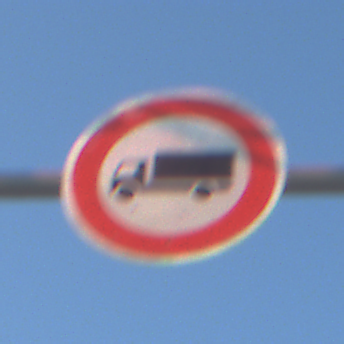
Verkehrszeichen: VerbotFuerKraftfahrzeugeUeberDreiKommaFuenfTonnen
Umgebung: Outdoor, Nature
Tageszeit: MorningAfternoon
Wetter: PartlyCloudy
Licht: Natural
Jahreszeit: NotSpecified
Kontrast: HighContrast